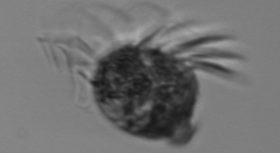
Label: Strombidium_morphotype1